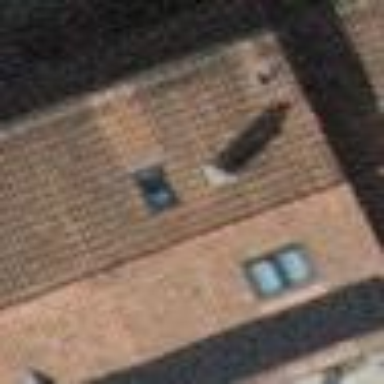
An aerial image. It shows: Gabled house with roof tiles in beige color. The roof is oriented across the building and its color is orangish red.